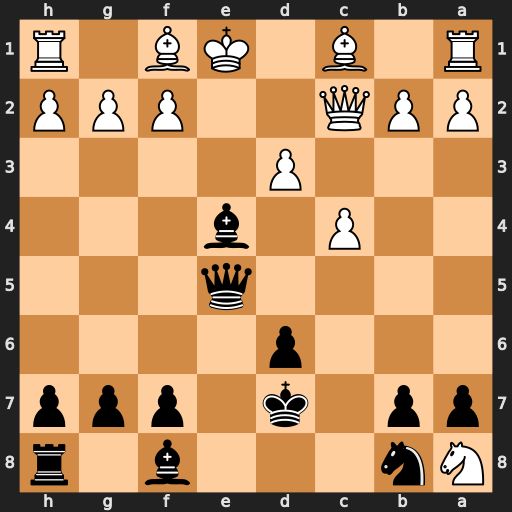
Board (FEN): Nn3b1r/pp1k1ppp/3p4/4q3/2P1b3/3P4/PPQ2PPP/R1B1KB1R
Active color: b
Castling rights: KQ
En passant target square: -
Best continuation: Bxd3+ Qe2 Bxe2